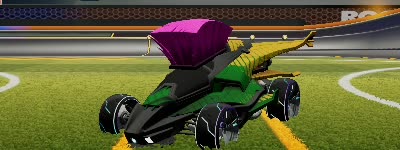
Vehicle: aftershock